Field crop: maize
Growth stage: 2
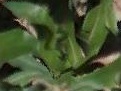
Species: maize